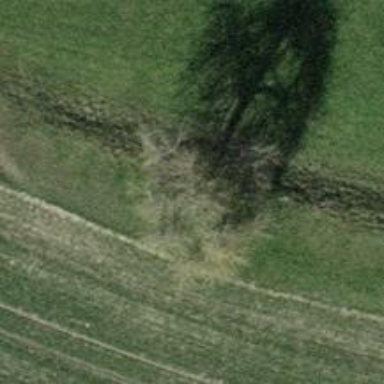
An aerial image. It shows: Single tag "natural: tree."